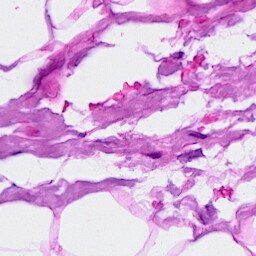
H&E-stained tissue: Breast